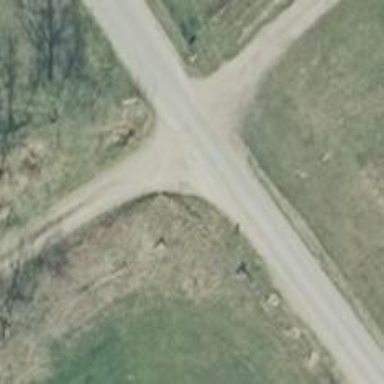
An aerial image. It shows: Unclassified road with asphalt surface.